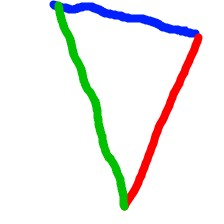
Shape: triangle